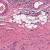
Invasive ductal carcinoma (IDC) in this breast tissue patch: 1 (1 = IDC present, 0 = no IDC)